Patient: sex M, age 65
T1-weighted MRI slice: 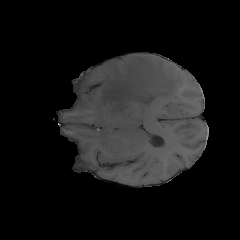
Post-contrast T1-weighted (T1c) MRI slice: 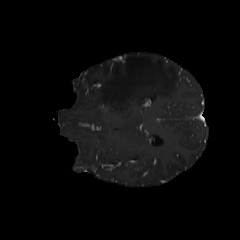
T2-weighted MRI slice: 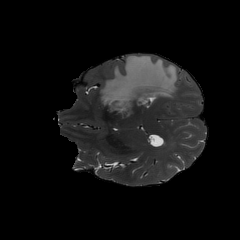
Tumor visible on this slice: yes
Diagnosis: Glioblastoma, IDH-wildtype
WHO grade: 4